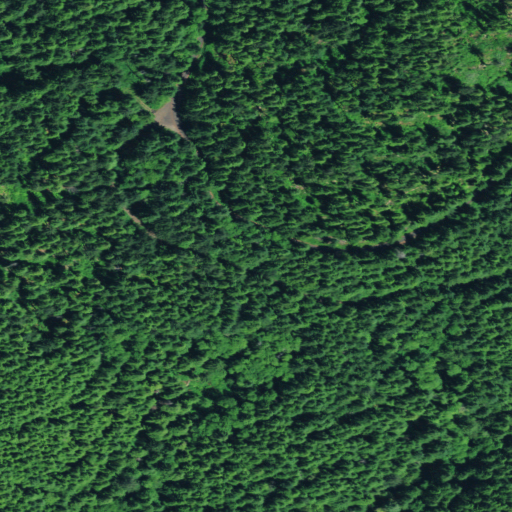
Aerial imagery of gap in Oregon named Crotchline Saddle containing evergreen forest, open development, and mixed forest